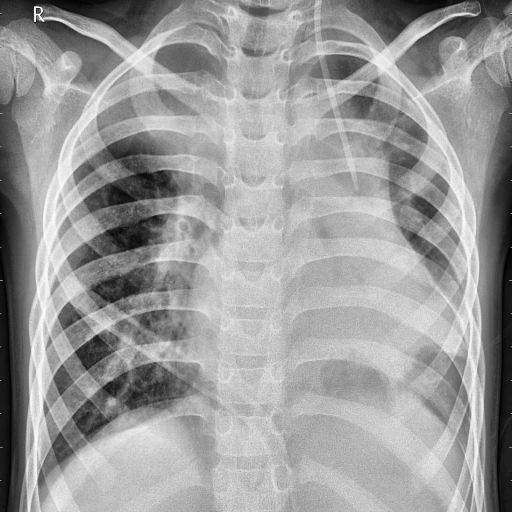
Finding: PNEUMONIA